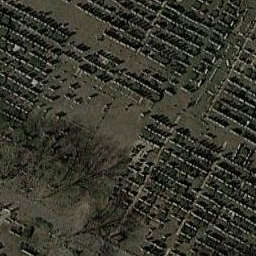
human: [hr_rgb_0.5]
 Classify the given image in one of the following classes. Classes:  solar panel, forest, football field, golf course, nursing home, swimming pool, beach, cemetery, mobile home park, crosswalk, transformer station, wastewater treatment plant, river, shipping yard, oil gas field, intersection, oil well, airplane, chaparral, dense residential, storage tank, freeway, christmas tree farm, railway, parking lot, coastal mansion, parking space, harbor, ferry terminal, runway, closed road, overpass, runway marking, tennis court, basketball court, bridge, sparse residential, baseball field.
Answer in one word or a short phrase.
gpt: cemetery